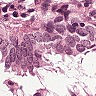
Metastatic tissue present: yes